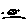
Label: moon